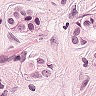
Metastatic tissue present: yes